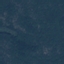
Land use / land cover class: Forest